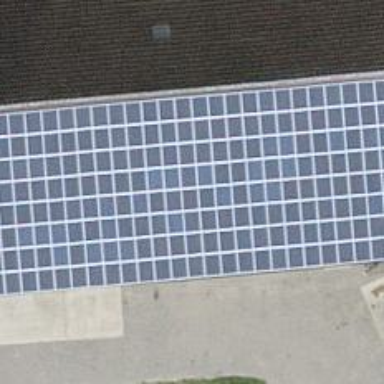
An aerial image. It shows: Solar power generator with photovoltaic panels.